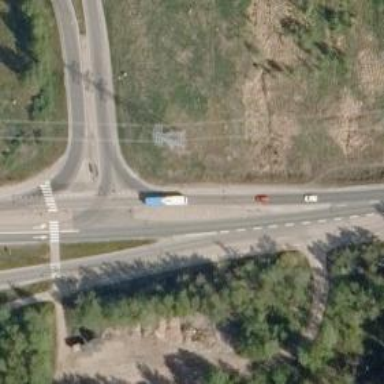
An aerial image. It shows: Trunk link highway with asphalt surface.